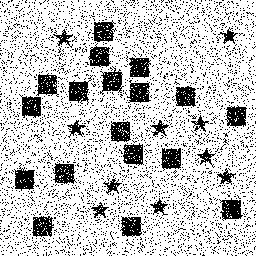
Squares: 18
Triangles: 0
Stars: 10
Total shapes: 28